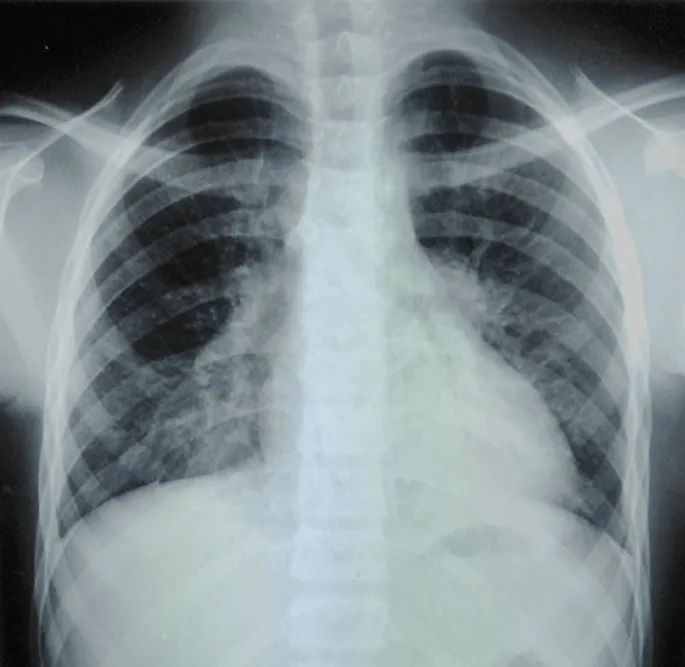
chest X-ray showed normal size heart with bilateral base-predominant alveolar and interstitial infiltrates.
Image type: radiology (x_ray)